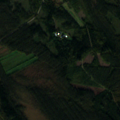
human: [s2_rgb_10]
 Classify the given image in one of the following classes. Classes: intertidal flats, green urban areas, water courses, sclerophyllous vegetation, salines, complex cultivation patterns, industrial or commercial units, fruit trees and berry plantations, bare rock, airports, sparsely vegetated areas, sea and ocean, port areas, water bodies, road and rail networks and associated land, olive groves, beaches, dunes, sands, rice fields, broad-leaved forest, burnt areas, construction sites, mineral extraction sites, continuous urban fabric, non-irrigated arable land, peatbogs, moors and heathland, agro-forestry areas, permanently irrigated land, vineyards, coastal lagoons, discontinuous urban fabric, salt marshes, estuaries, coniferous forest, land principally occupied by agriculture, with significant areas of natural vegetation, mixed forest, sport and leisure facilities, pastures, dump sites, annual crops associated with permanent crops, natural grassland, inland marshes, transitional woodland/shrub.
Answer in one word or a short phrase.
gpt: land principally occupied by agriculture, with significant areas of natural vegetation, coniferous forest, mixed forest